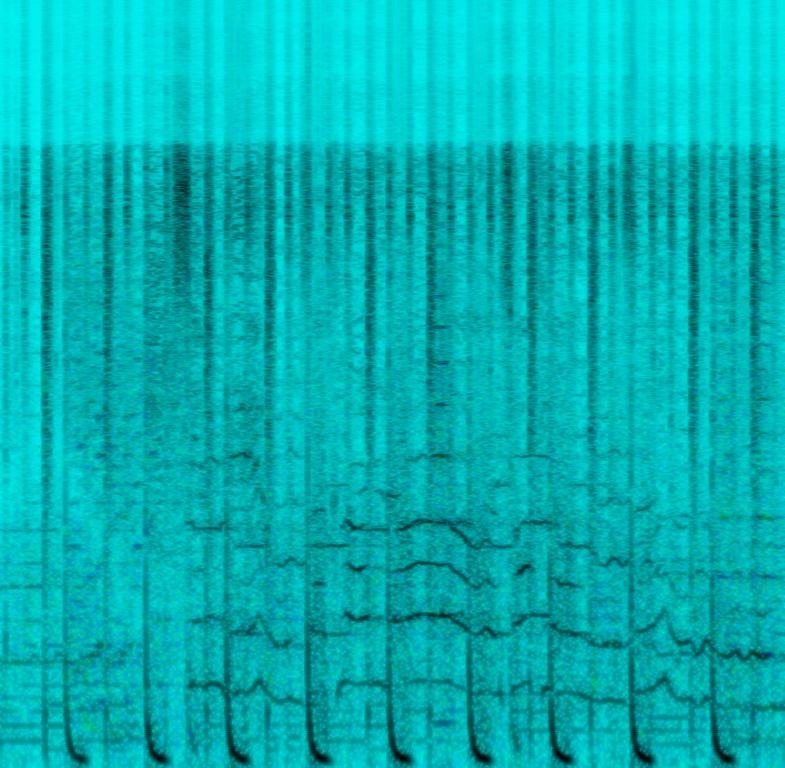
This is a Turkish arabesque rap music piece. There is a female vocalist singing in a melancholic manner in the Turkish language. The beat has a string sample and a flute sample in the melody. There is a very loud electronic drum beat in the rhythmic background. The song has a depressive atmosphere. This piece could be used in the background of sad Turkish social media content.